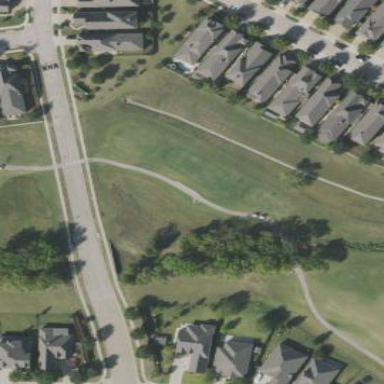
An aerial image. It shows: Area with grass used as rough in golf course.